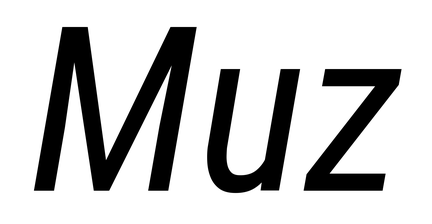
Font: Roboto-Italic_Condensed_Italic